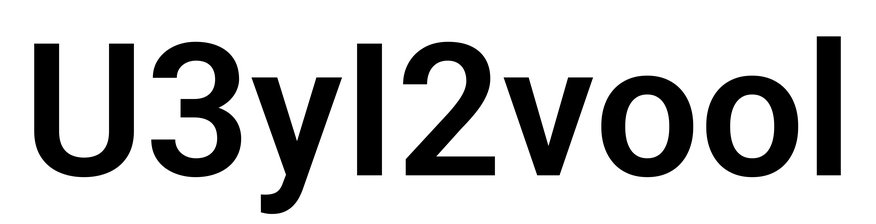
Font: Roboto_SemiBold